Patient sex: F
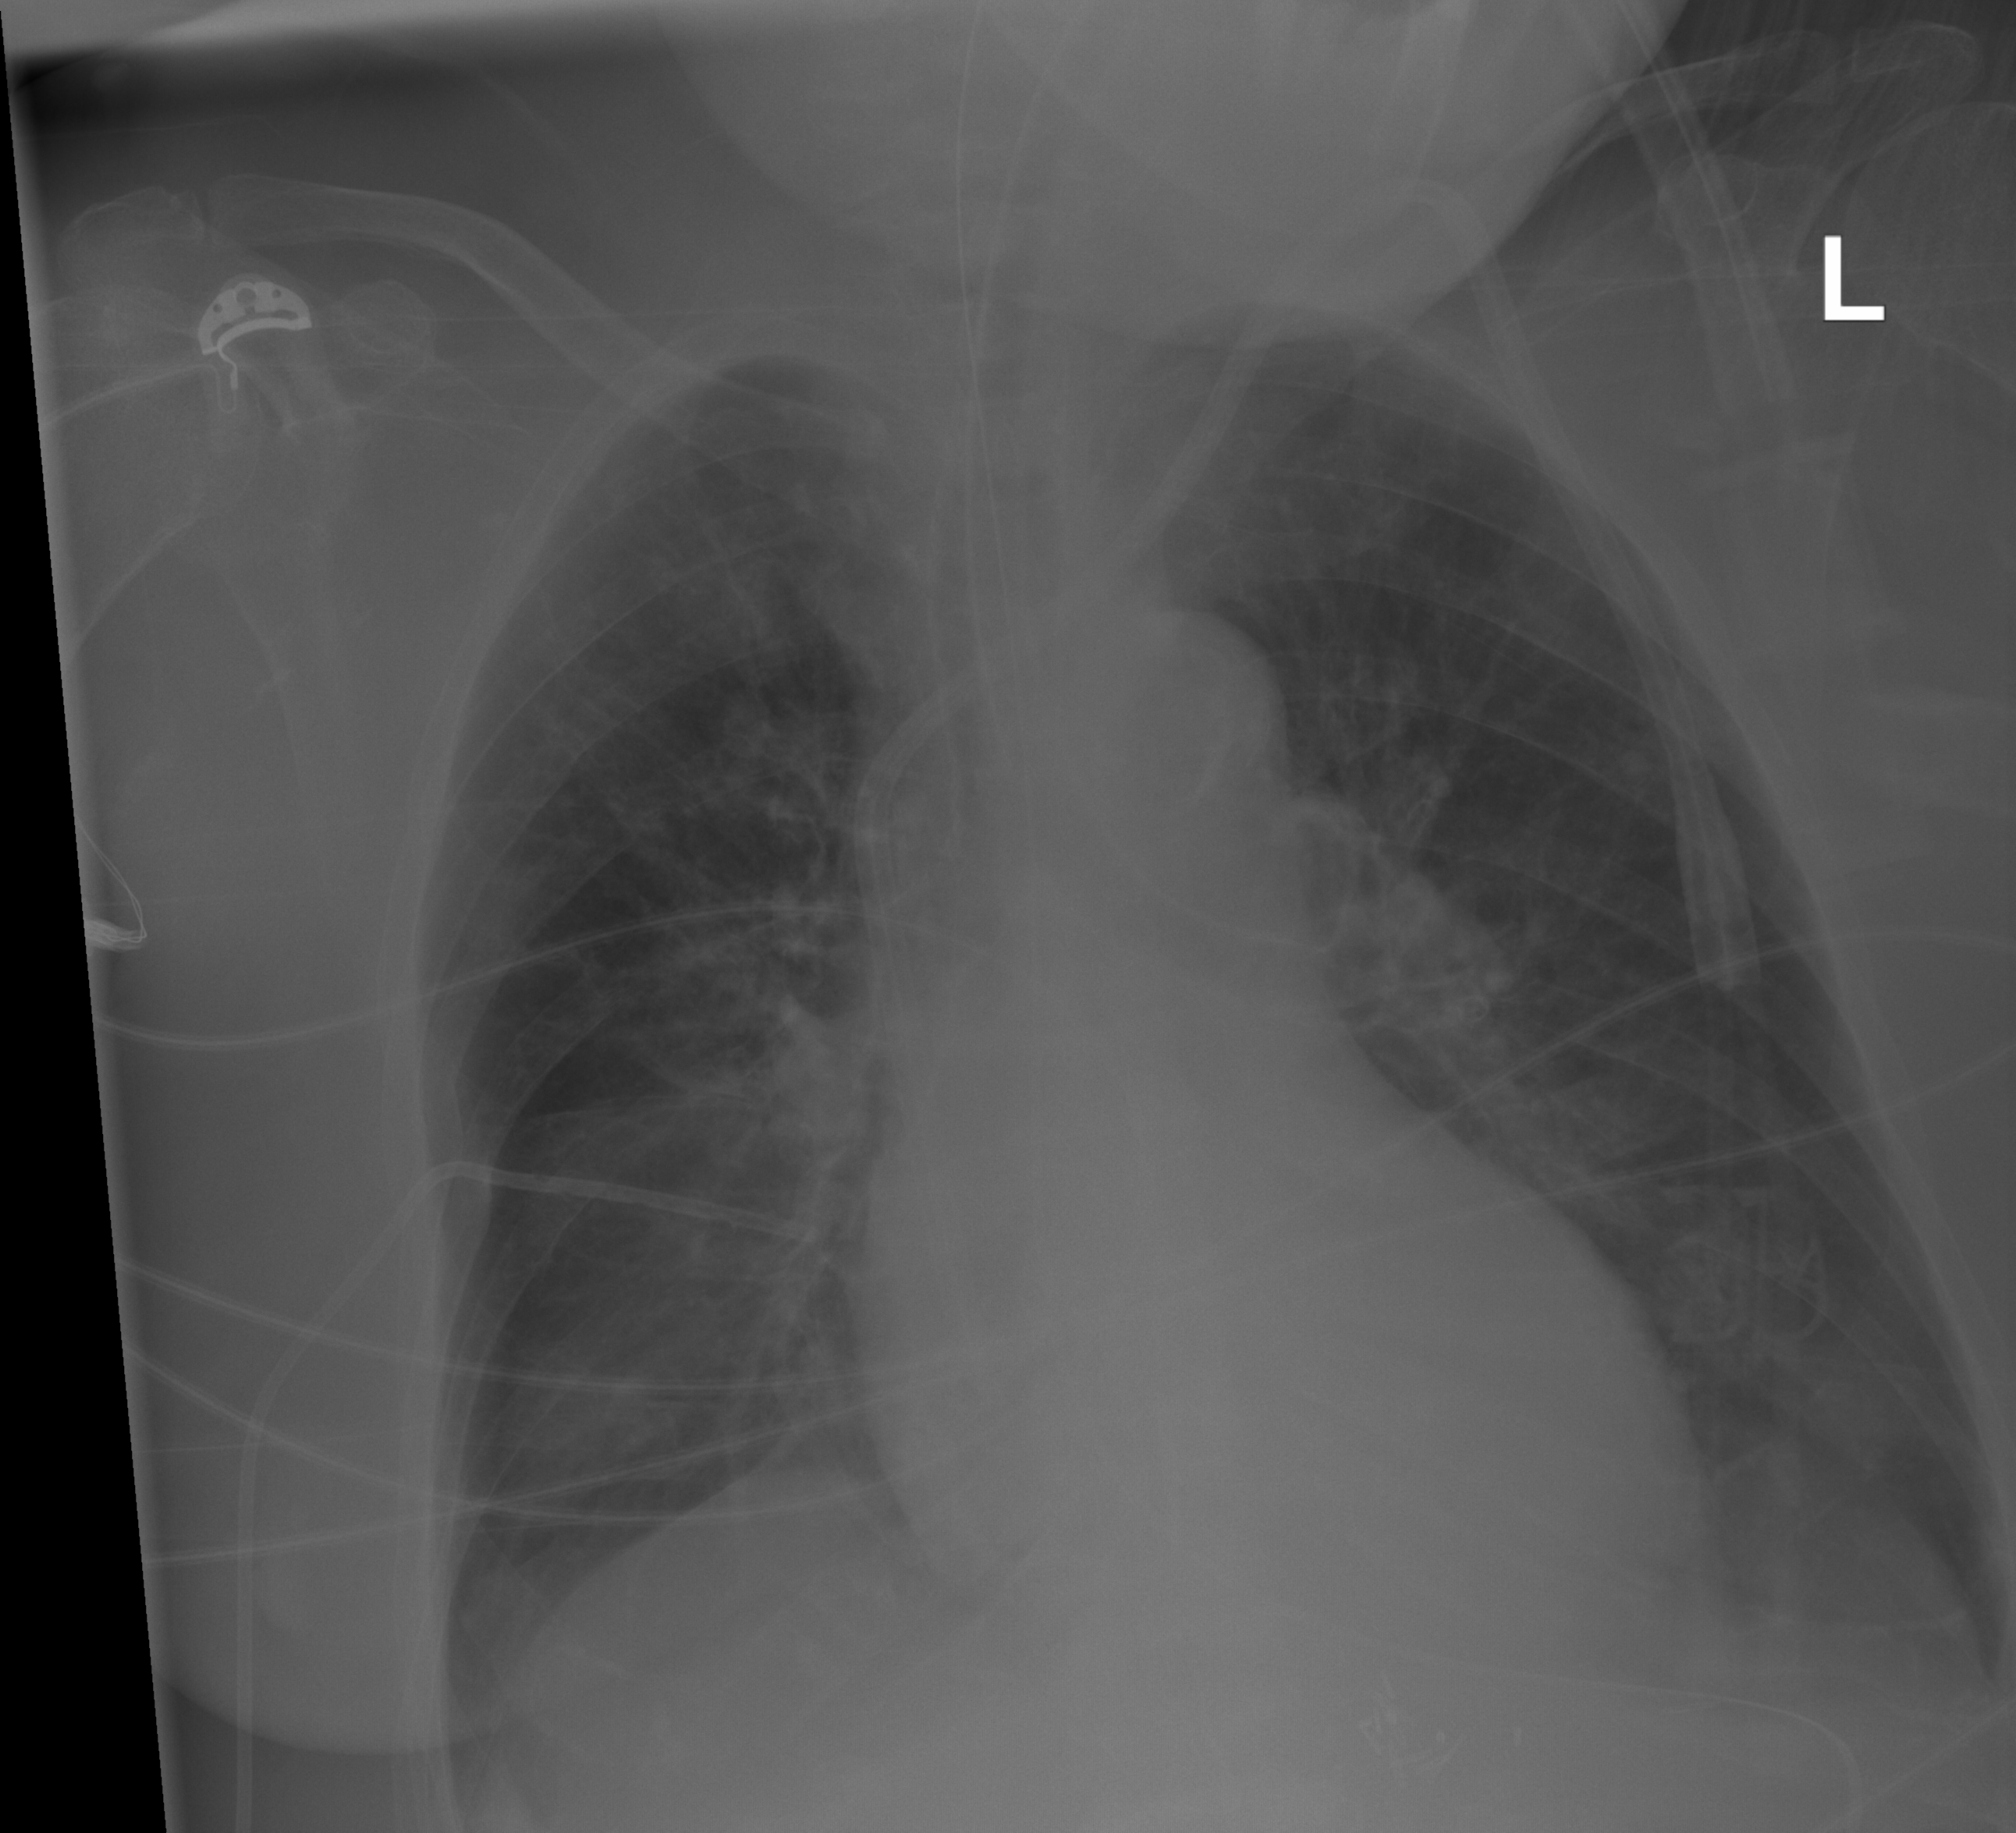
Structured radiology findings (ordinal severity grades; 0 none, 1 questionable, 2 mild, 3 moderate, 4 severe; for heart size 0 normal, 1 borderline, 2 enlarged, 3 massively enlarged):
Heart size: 0
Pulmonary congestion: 0
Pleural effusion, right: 1
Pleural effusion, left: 1
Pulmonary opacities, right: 2
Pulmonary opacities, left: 2
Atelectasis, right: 2
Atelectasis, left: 2